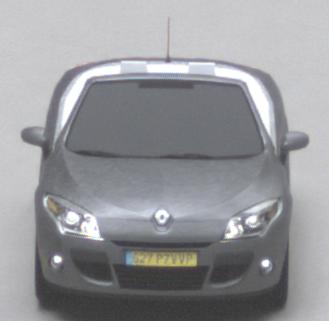
Make: Renault
Model: Mégane Coupé-Cabriolet 1.6 16V 110
Detailed model: Mégane (III) Coupé-Cabriolet
Model produced from: 2010/06
Model produced until: 2013/03
Doors: 2
Color: gray
Road condition: dry road
Daytime: midday
Contrast: medium contrast